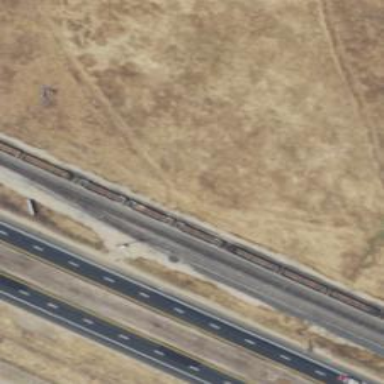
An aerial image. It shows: Railway siding for service.